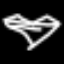
Label: diamond